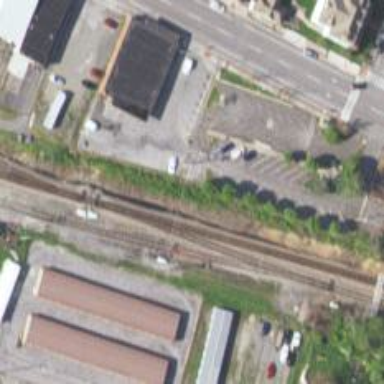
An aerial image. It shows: Railway siding for service.